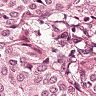
Metastatic tissue present: yes